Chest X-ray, PA view. Patient: 72 years old, sex F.
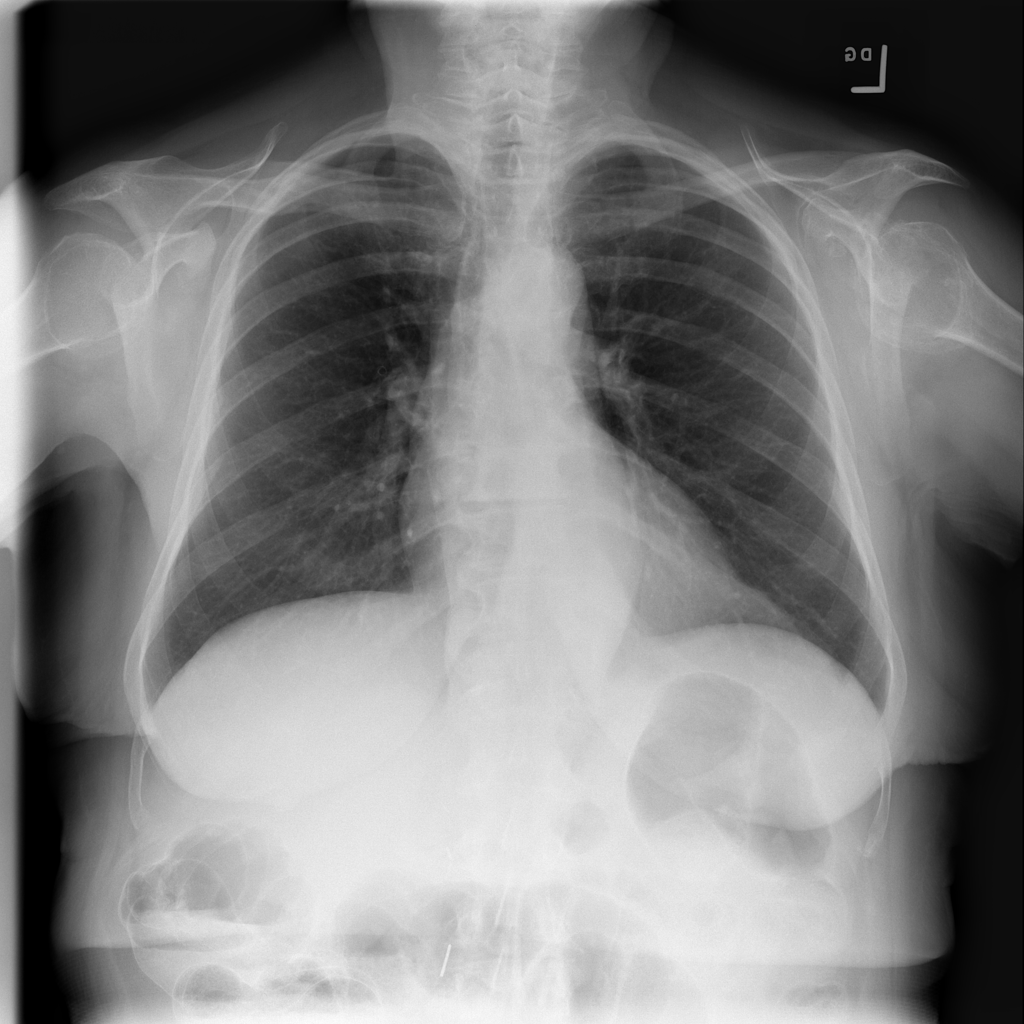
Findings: No Finding